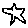
Label: star